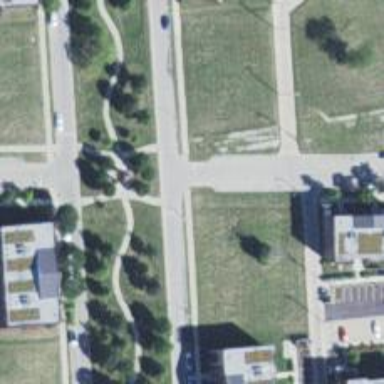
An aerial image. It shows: Uncontrolled footway crossing with lines marking the way.